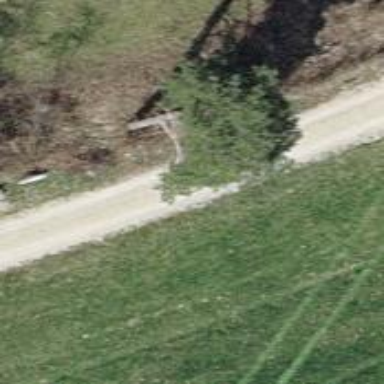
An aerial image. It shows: Bench for seating.